Aerial crown-view tile of a tropical tree (Barro Colorado Island, Panama), acquired 20250317:
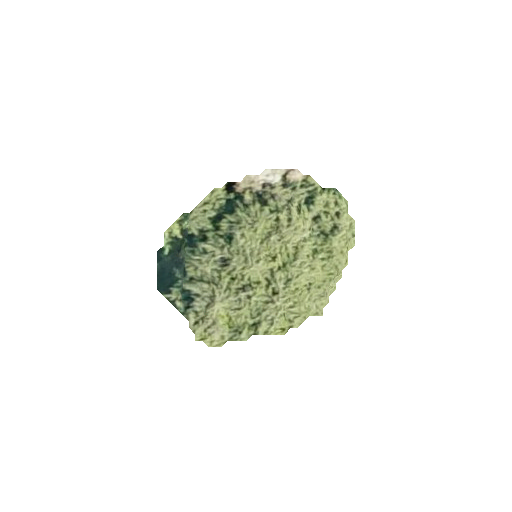
Species: Quararibea stenophylla
GBIF accepted scientific name: Quararibea stenophylla
Crown area: 37.421 m²